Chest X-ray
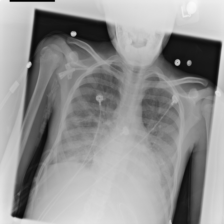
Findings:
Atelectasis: negative
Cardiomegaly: negative
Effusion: negative
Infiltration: negative
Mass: negative
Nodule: negative
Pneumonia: negative
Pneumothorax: negative
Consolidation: negative
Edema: negative
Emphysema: negative
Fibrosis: negative
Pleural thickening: negative
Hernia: negative